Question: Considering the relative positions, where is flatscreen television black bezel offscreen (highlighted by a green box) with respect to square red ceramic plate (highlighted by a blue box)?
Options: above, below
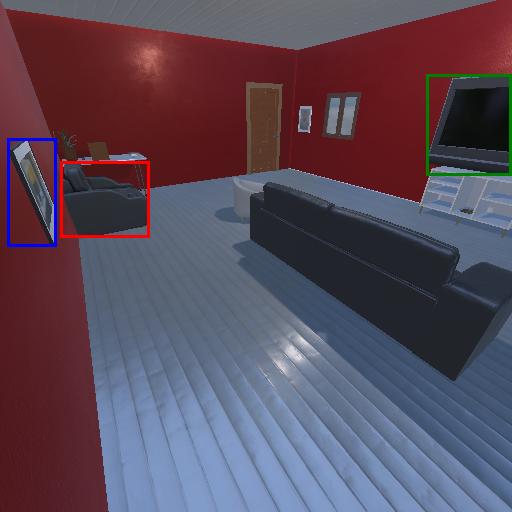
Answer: above